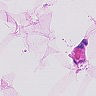
Metastatic tissue present: no